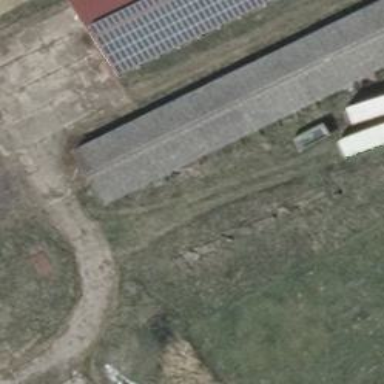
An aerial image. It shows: Farm auxiliary building.